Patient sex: M
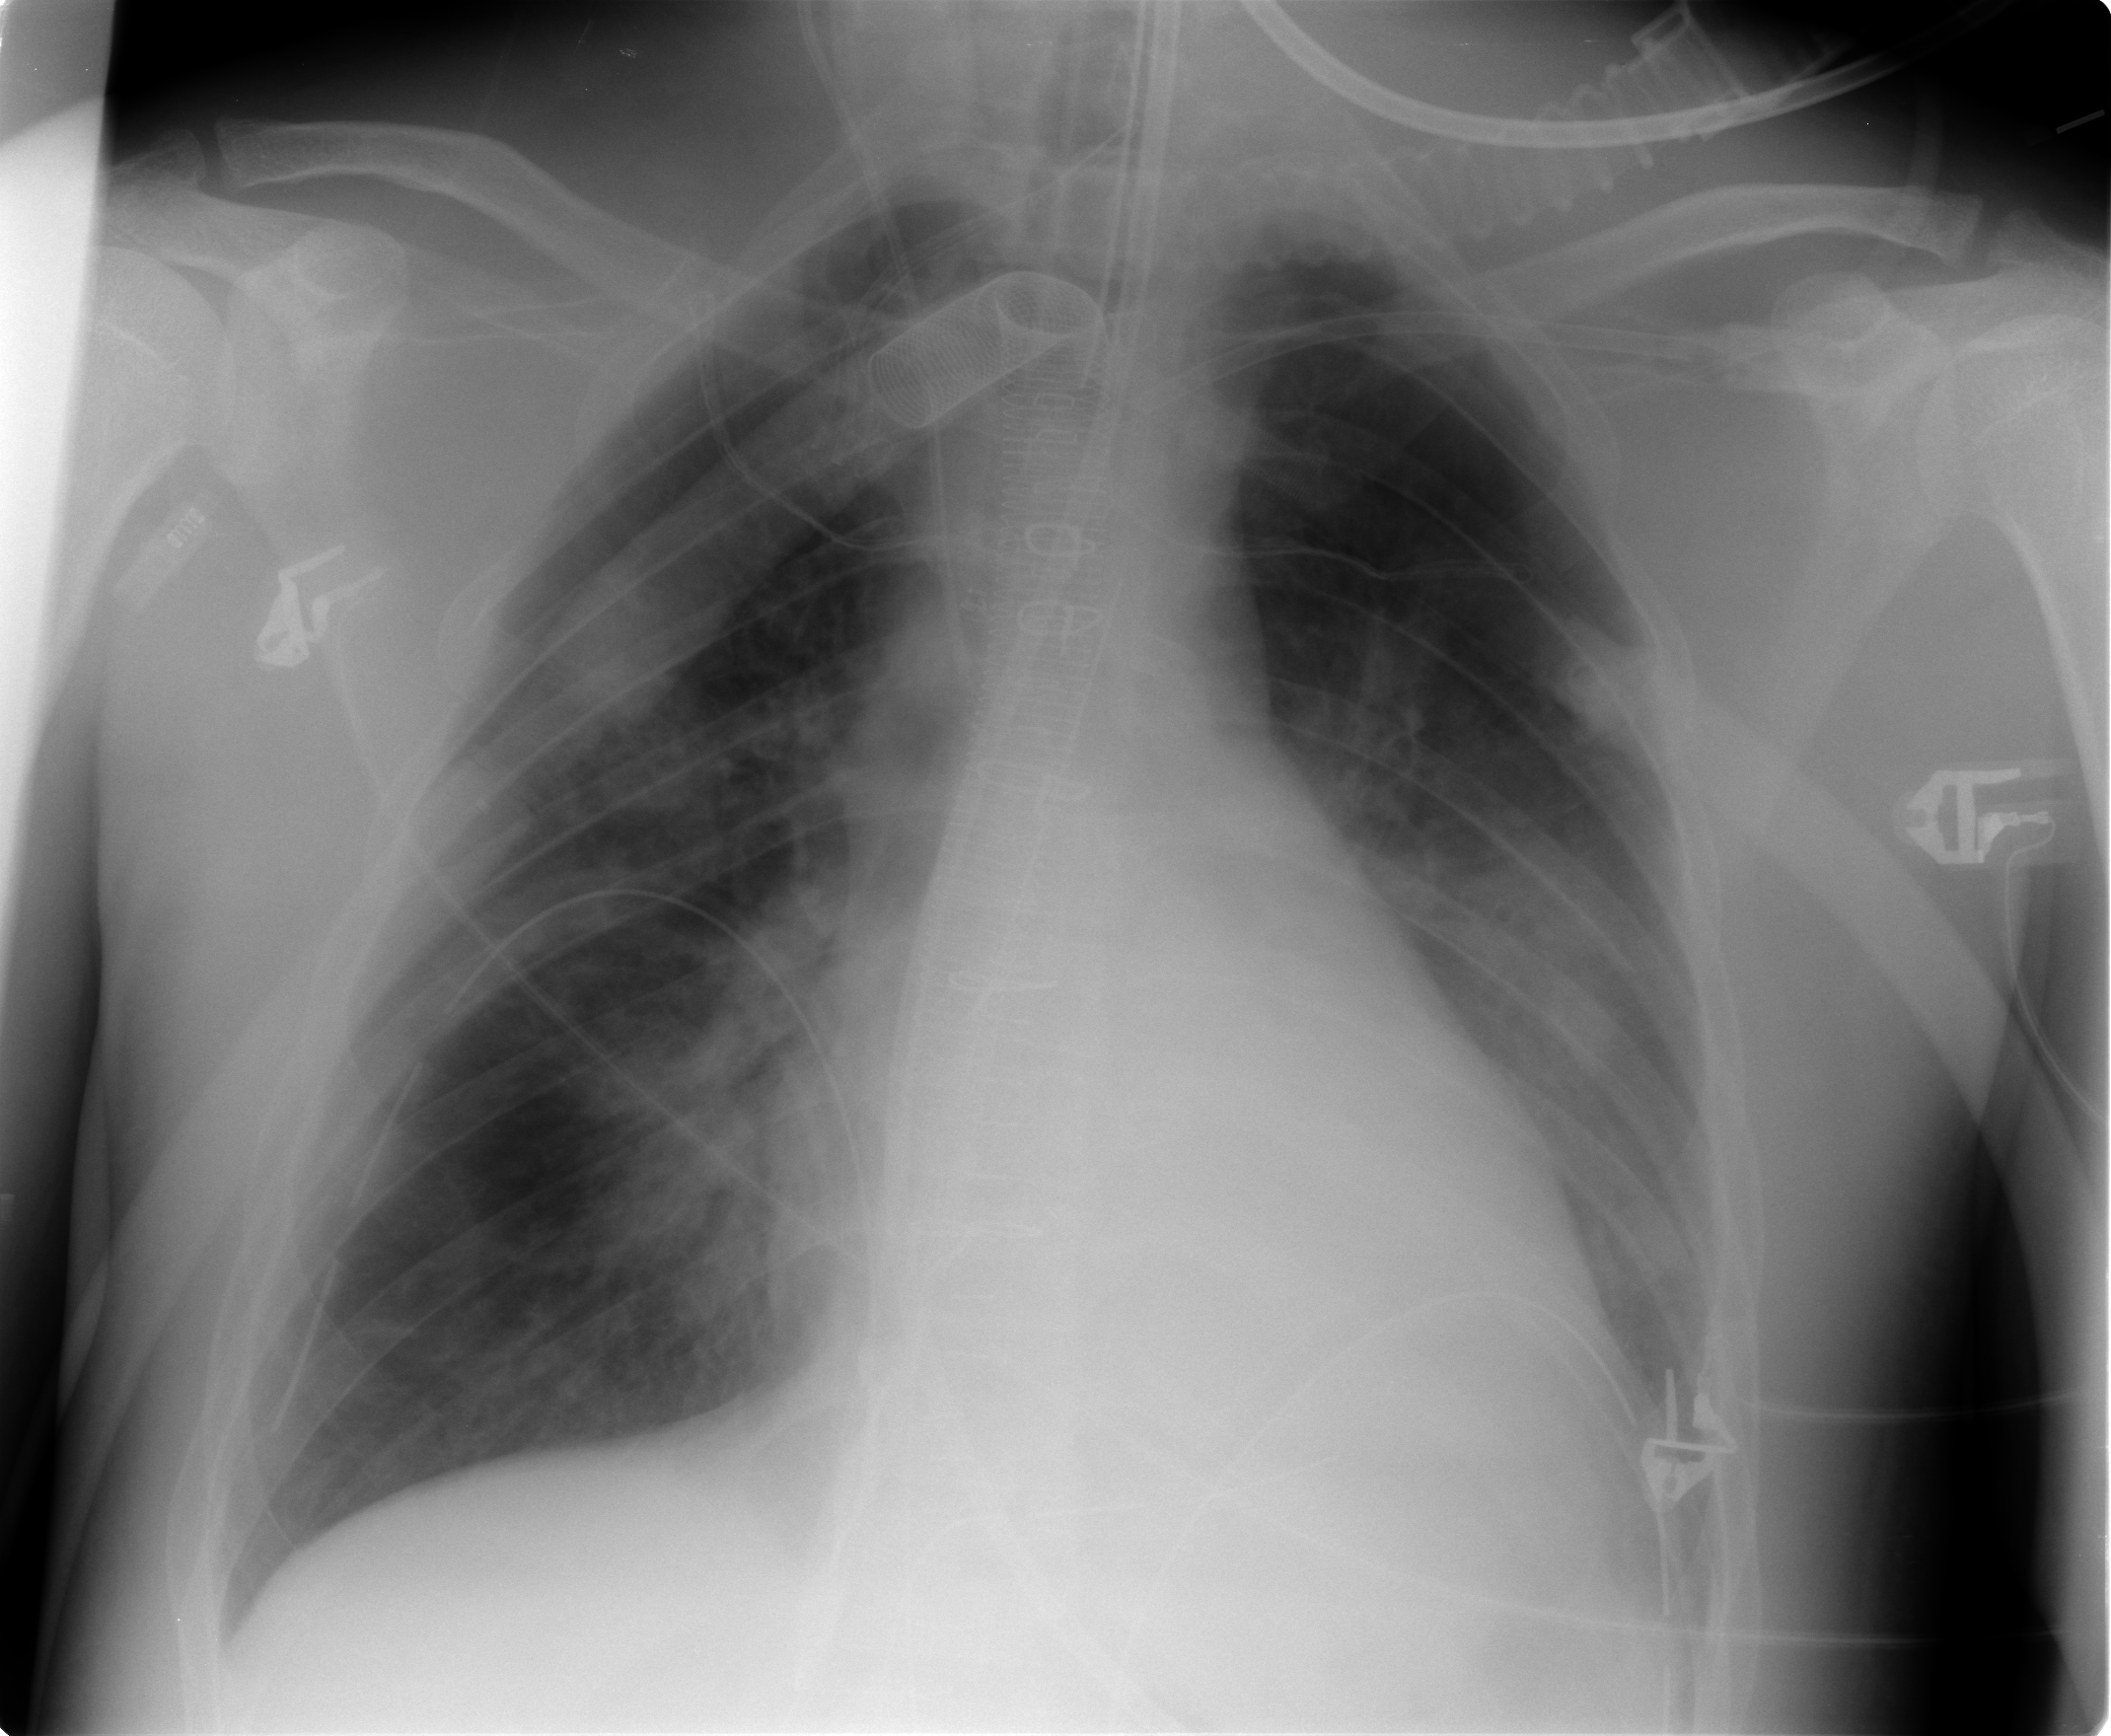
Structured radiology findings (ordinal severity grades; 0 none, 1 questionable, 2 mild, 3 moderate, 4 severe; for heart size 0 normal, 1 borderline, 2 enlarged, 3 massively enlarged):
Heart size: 2
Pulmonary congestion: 3
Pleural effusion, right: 0
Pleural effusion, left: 1
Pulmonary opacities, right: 2
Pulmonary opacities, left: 2
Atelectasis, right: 1
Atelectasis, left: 2